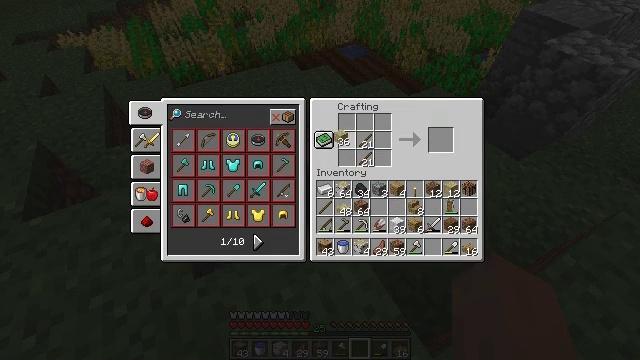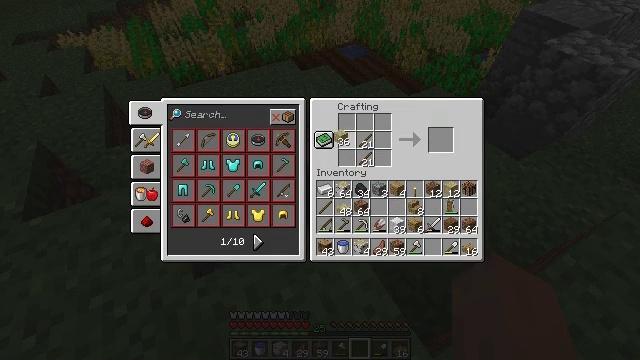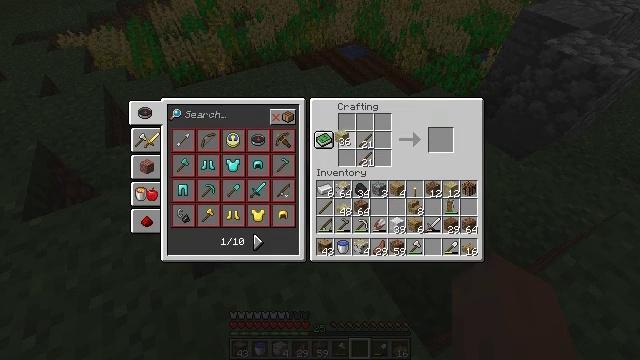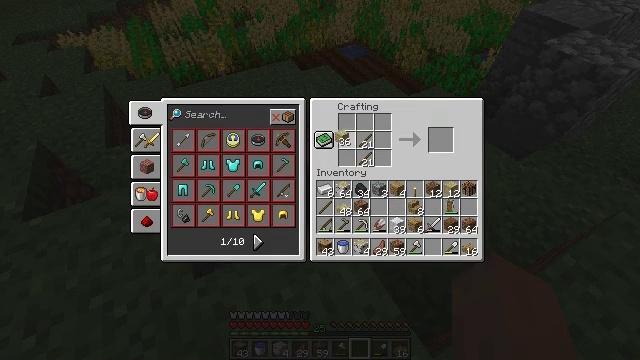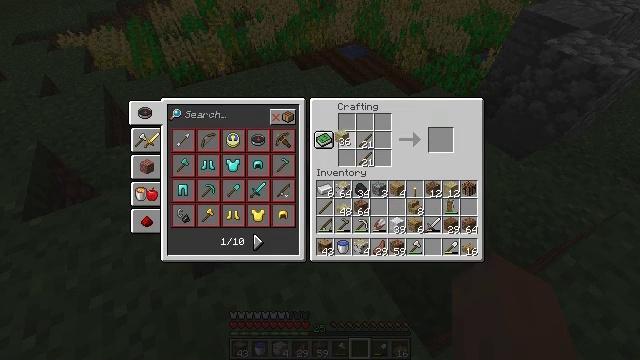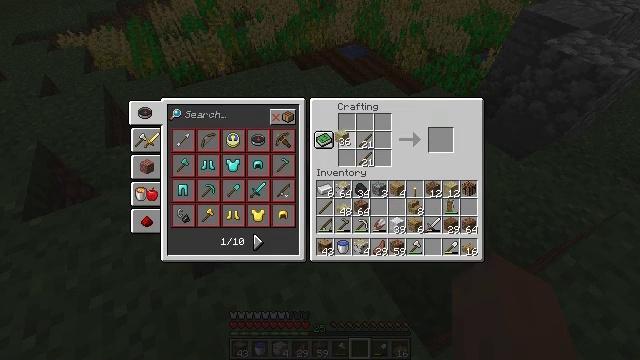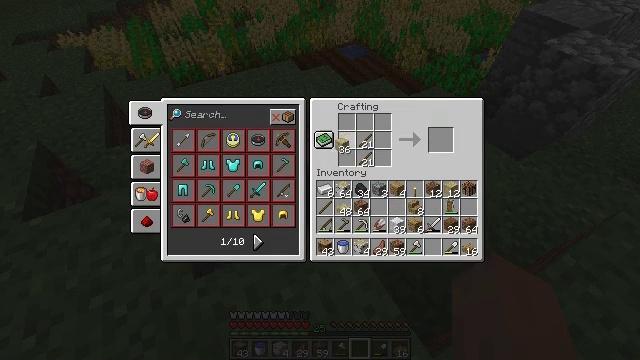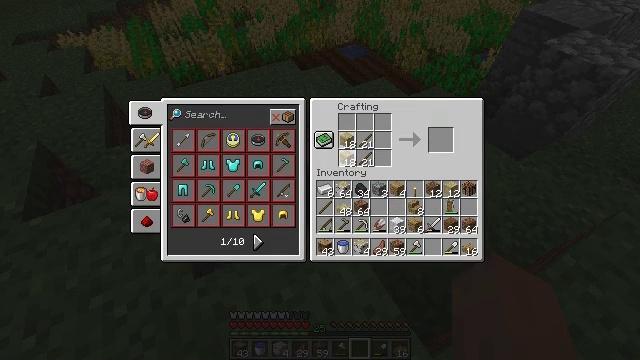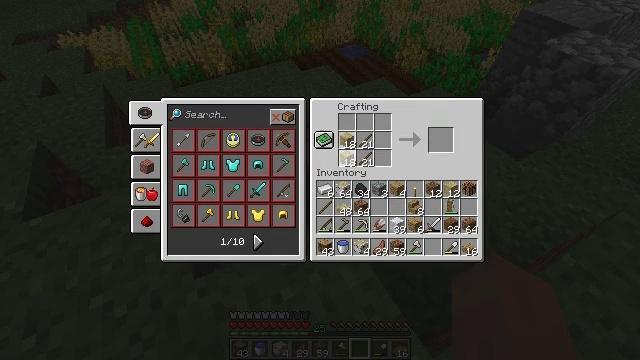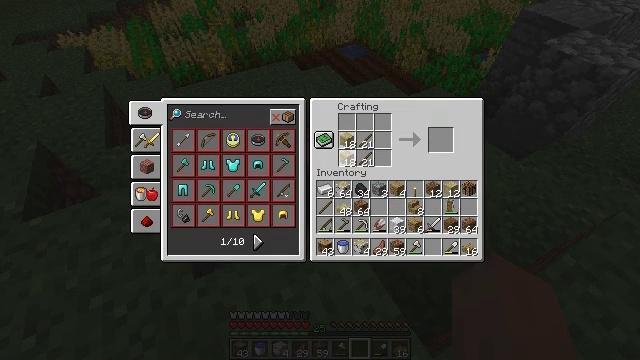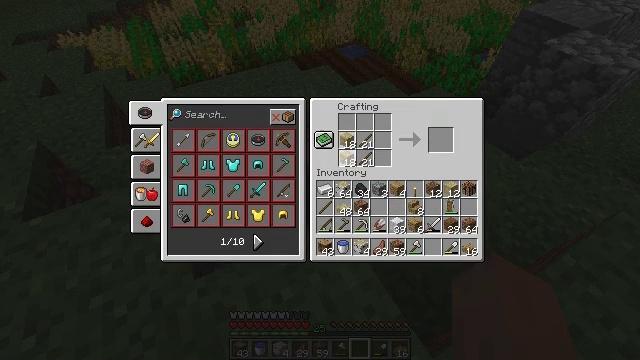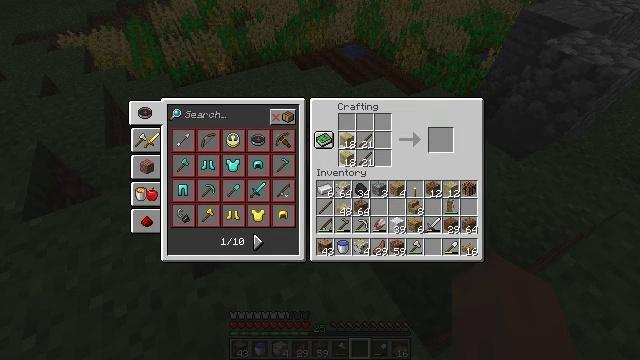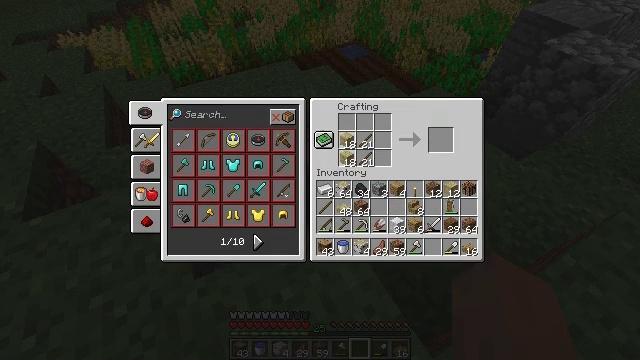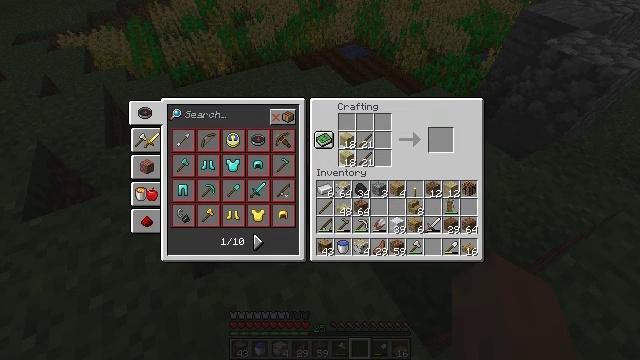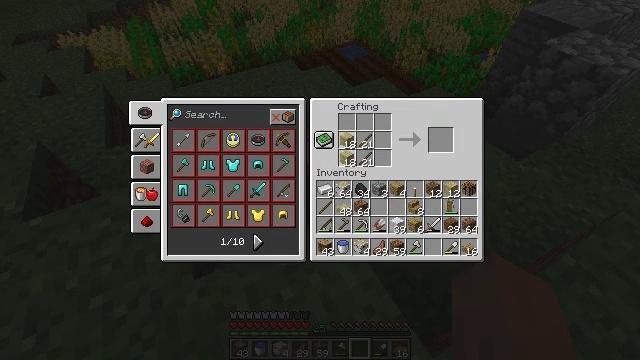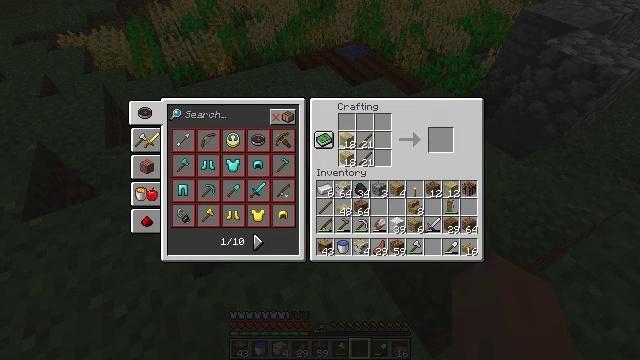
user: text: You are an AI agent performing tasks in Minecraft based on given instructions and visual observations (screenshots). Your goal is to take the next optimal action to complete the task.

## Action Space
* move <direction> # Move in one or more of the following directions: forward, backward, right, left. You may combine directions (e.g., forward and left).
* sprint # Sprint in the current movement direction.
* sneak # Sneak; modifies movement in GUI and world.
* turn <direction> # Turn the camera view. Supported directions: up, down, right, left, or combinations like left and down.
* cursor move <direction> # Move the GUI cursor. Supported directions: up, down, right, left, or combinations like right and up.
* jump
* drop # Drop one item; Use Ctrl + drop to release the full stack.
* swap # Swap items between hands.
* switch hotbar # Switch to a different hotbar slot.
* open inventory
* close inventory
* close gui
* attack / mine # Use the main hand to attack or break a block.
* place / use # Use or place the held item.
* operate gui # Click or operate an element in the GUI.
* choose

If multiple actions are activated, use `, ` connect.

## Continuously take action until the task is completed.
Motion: motion action
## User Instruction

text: Make a birch fence using the crafting table and birch wood materials.
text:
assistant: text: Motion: no_op
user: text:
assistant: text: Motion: no_op
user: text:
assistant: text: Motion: no_op
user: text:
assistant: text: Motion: operate gui
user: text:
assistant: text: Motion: operate gui
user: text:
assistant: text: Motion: cursor move down, operate gui
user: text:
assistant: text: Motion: operate gui
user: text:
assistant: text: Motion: cursor move down, operate gui
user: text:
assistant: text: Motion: operate gui
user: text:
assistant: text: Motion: operate gui
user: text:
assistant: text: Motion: operate gui
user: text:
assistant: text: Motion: operate gui
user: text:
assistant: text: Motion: operate gui
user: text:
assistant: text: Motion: operate gui
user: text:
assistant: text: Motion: operate gui
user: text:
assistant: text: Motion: operate gui
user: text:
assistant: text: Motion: operate gui
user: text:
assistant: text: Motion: operate gui
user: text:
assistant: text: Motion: operate gui
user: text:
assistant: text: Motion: operate gui
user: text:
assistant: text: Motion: operate gui
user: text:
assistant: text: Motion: operate gui
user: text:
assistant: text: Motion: operate gui
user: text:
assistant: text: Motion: operate gui
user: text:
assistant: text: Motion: operate gui
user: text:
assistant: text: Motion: operate gui
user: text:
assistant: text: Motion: operate gui
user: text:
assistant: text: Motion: operate gui
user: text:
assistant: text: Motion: operate gui
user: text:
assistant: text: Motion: operate gui